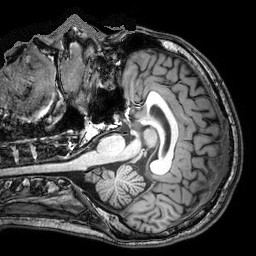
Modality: T1w
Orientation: coronal
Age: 28
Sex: male
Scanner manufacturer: philips
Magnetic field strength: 3 T
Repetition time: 8.148 s
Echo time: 3.737 s